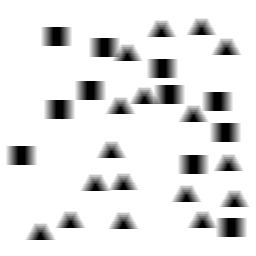
Squares: 11
Triangles: 17
Stars: 0
Total shapes: 28